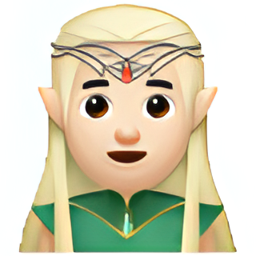
Name: elf
Emoji: 🧝🏻
Group: People & Body
Sub-group: person-fantasy